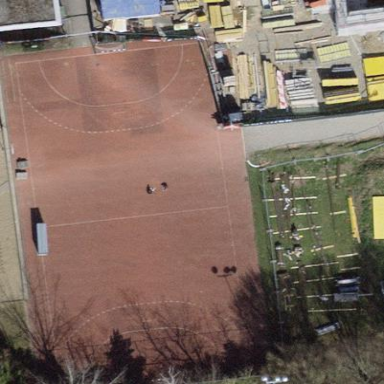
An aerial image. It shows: Basketball court on pitch.